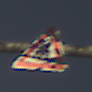
Verkehrszeichen: EinseitigVerengteFahrbahnRechts
Umgebung: Outdoor, Nature
Tageszeit: MorningAfternoon
Wetter: PartlyCloudy
Licht: Natural
Jahreszeit: NotSpecified
Kontrast: HighContrast